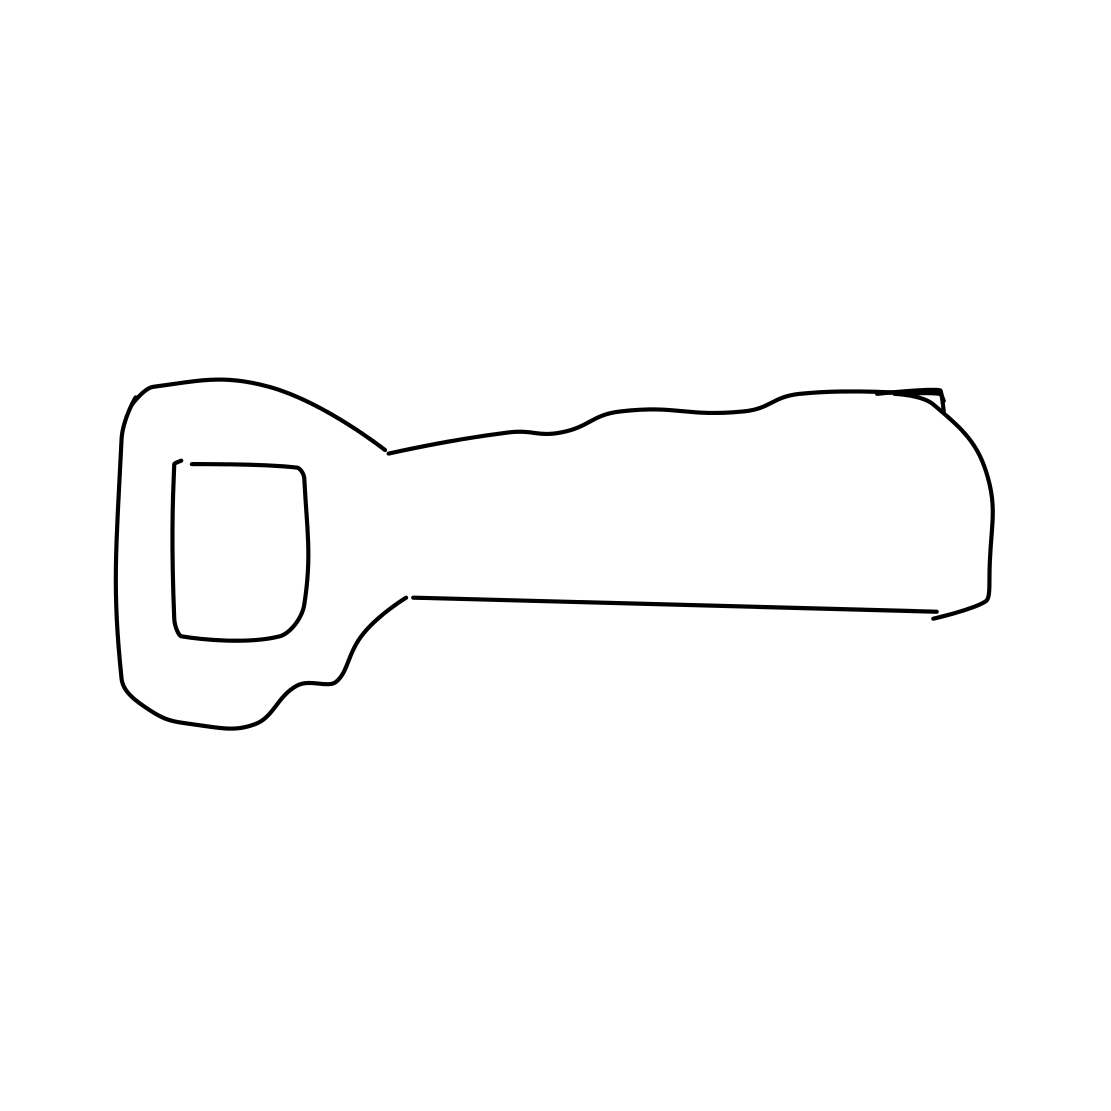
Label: bottle opener